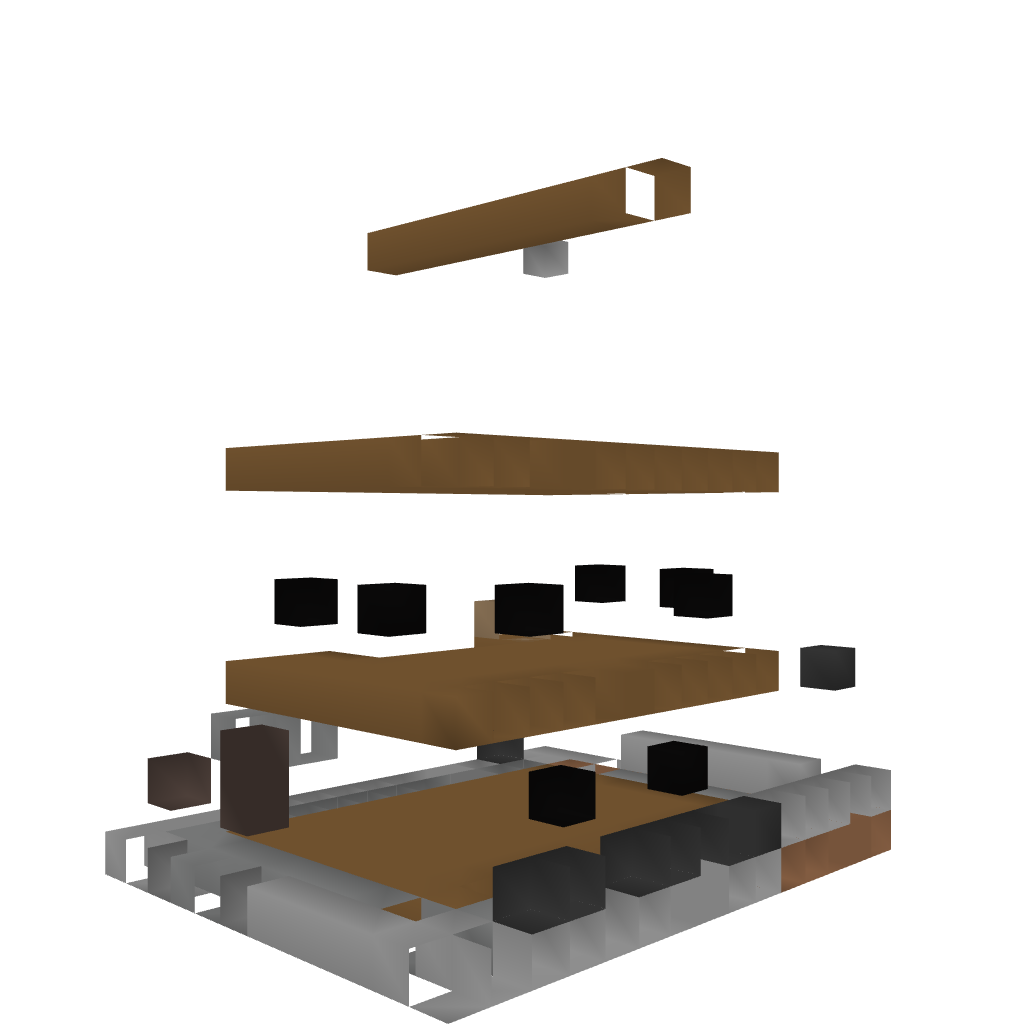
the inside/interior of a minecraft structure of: Medieval Style House